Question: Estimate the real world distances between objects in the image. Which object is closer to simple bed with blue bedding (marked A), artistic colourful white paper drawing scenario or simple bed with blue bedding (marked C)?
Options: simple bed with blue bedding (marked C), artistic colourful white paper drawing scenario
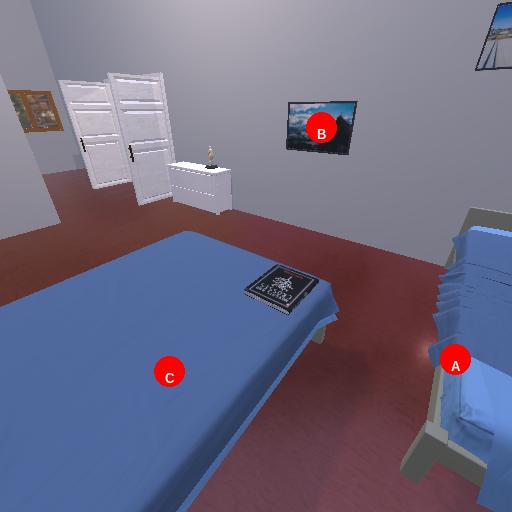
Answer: simple bed with blue bedding (marked C)